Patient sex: M
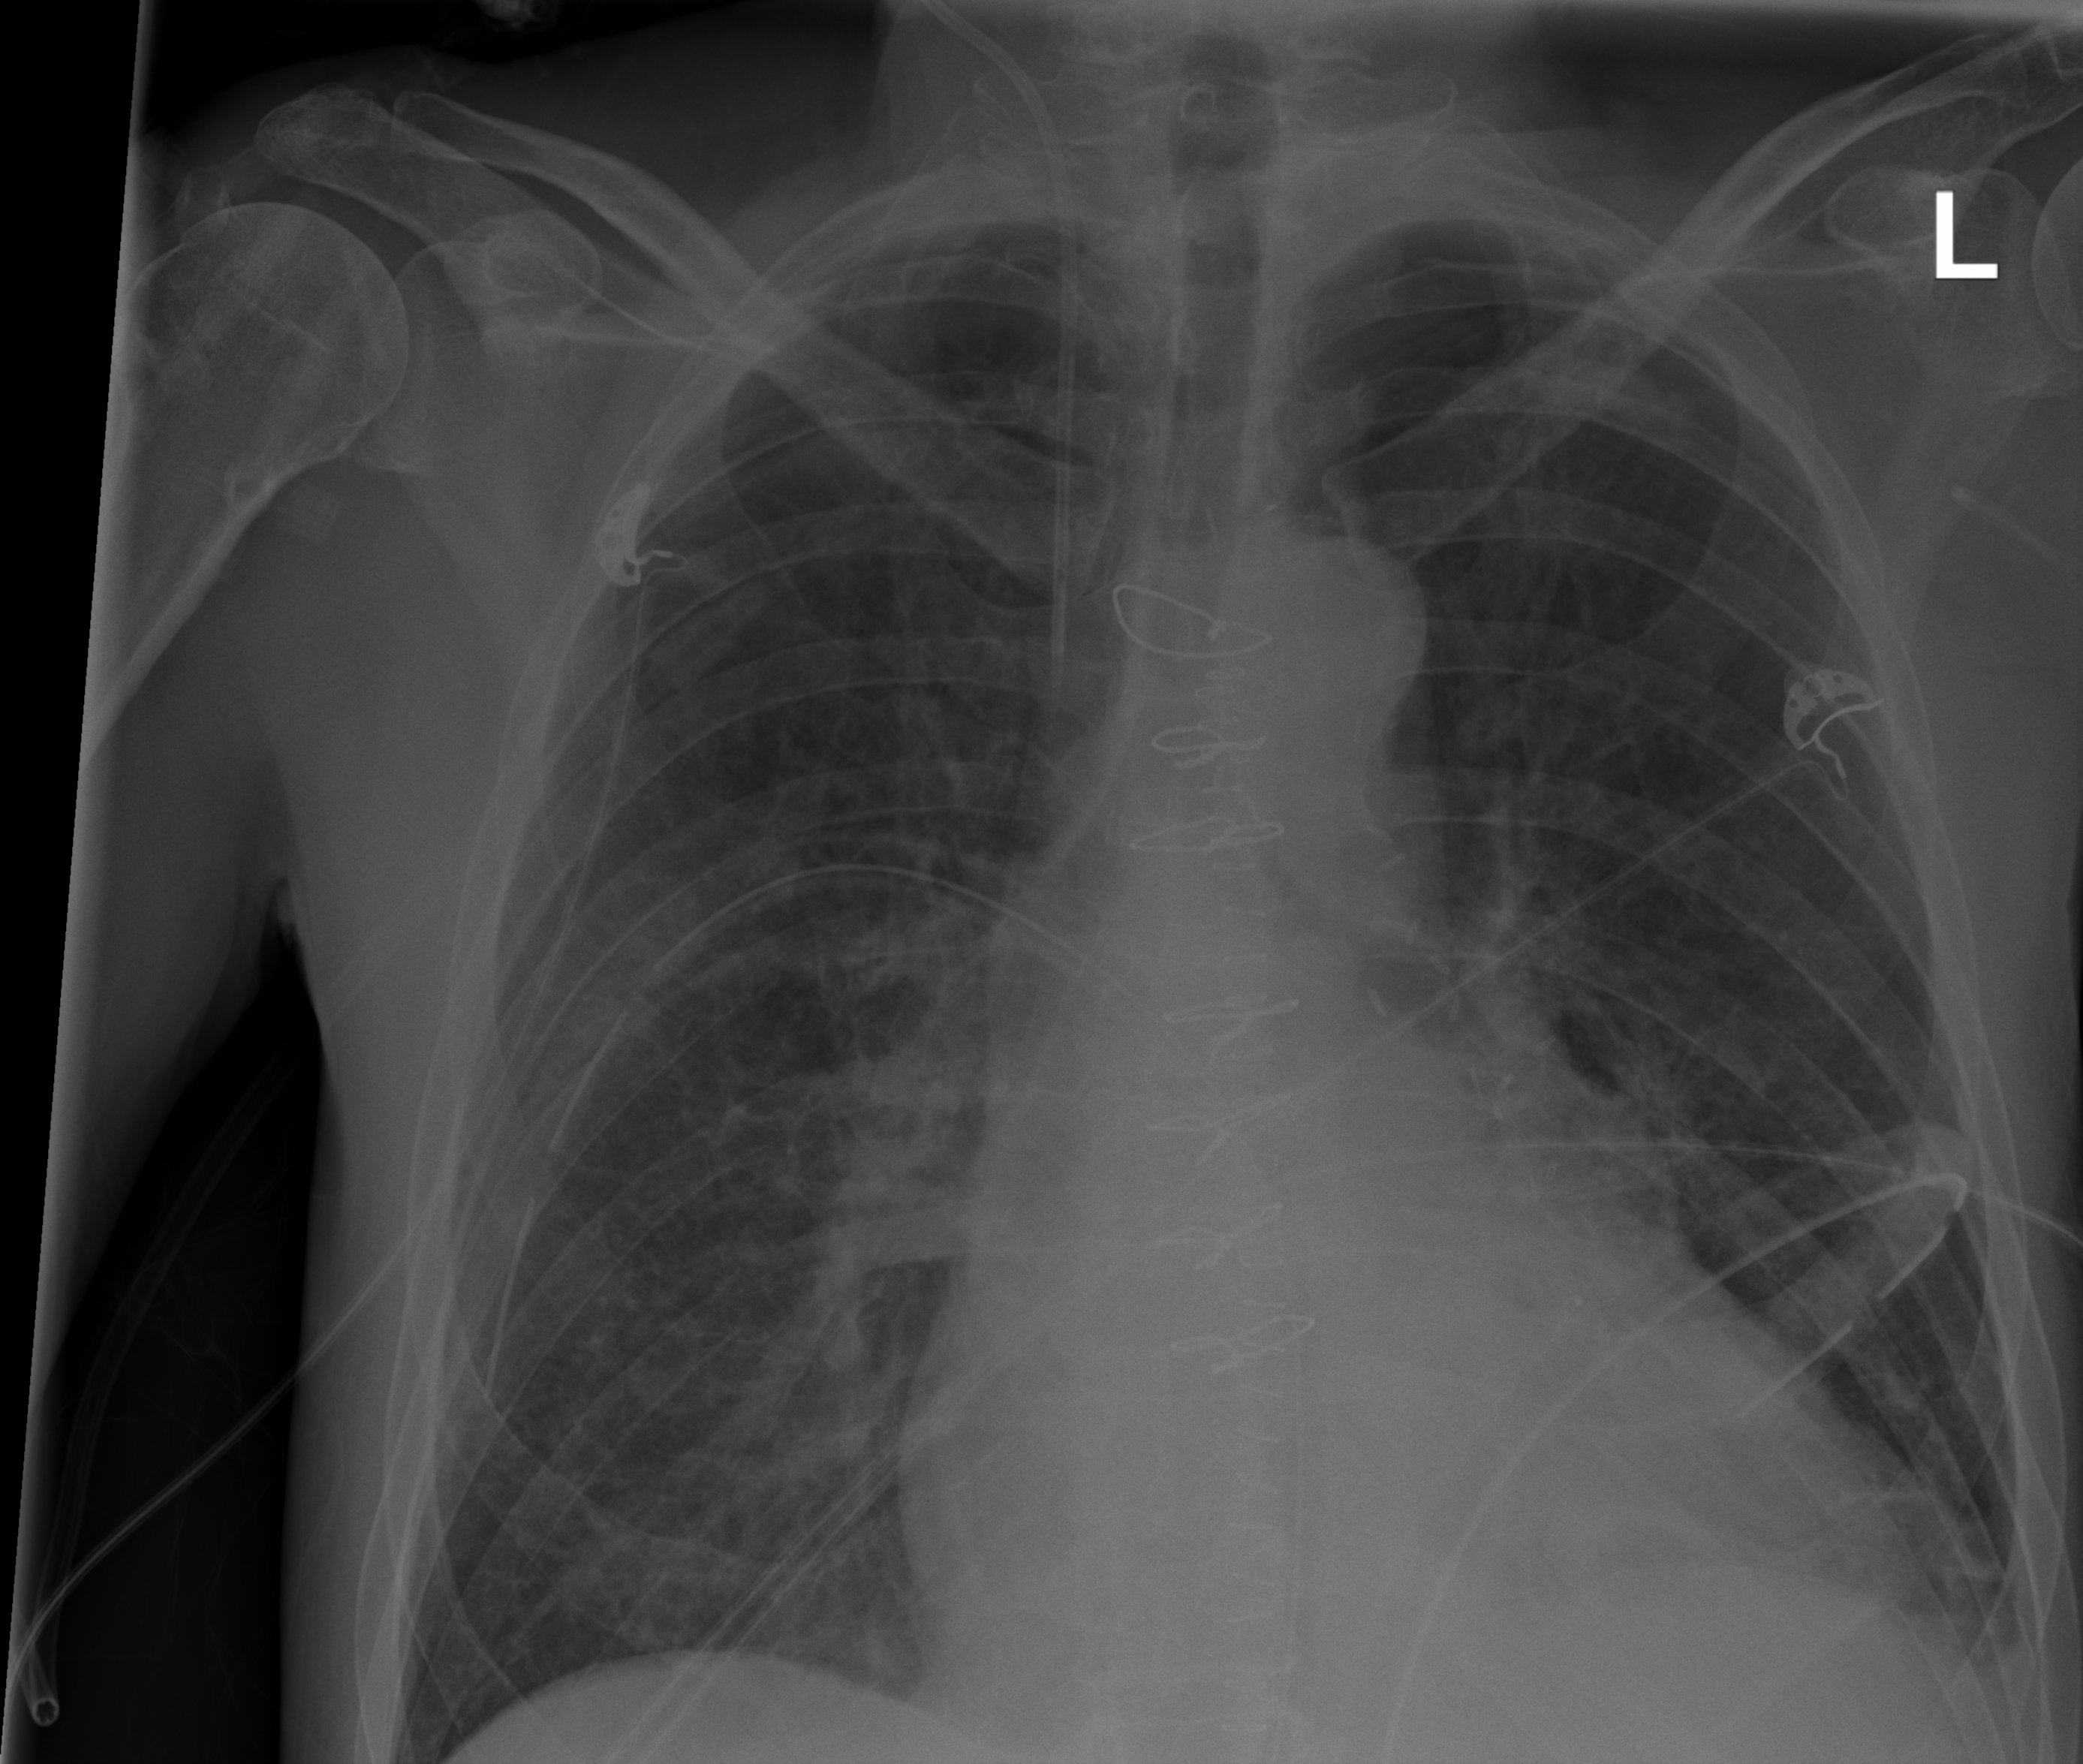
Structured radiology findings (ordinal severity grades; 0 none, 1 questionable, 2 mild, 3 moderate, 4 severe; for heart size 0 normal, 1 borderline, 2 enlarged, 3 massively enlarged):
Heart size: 2
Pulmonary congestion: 2
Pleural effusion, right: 0
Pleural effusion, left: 0
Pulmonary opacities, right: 2
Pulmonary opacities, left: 2
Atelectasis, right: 2
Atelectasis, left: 2